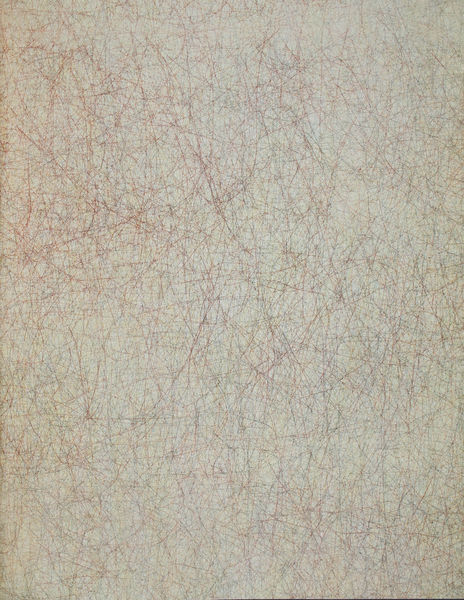
Titel: Lines not short, not straight, crossing and touching (Wall Drawing)
Künstler: Sol Lewitt
Standort: New York
Institution: Collection Dorothy and Herbert Vogel
Schlagwörter: weiß, bewegung, braun, grau, schwarz, rot, beige, stoff, moderne, abstrakt, modern, linien, striche, abstraktion, durcheinander, bleistift, struktur, landkarte, gewebe, netz, gestrichelt, schnittmuster, pollock